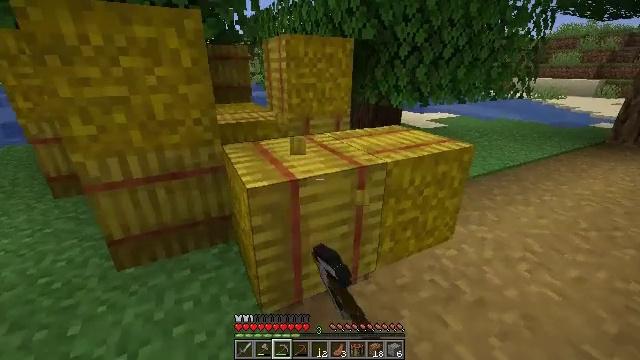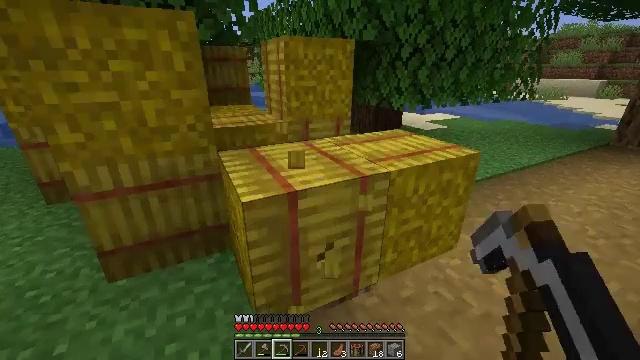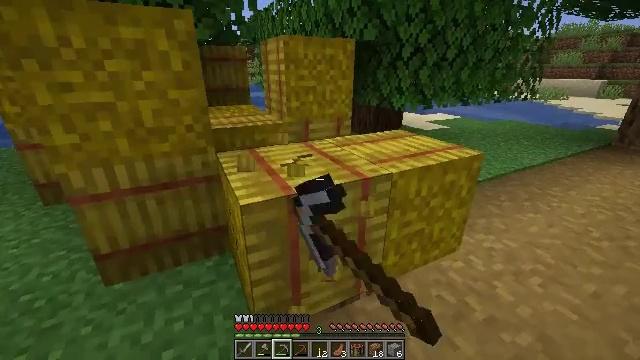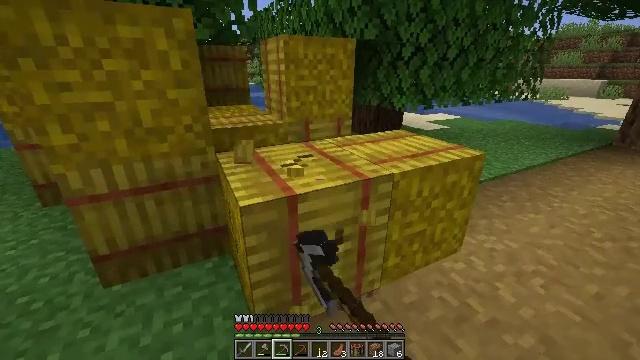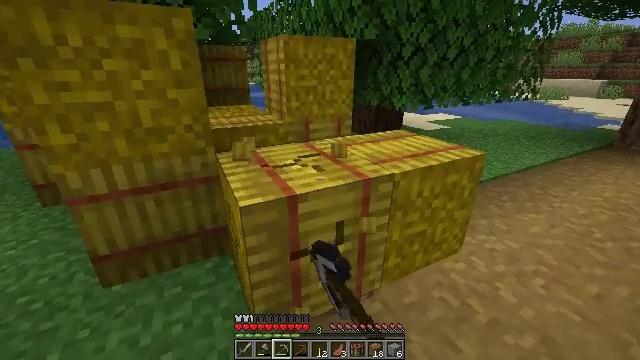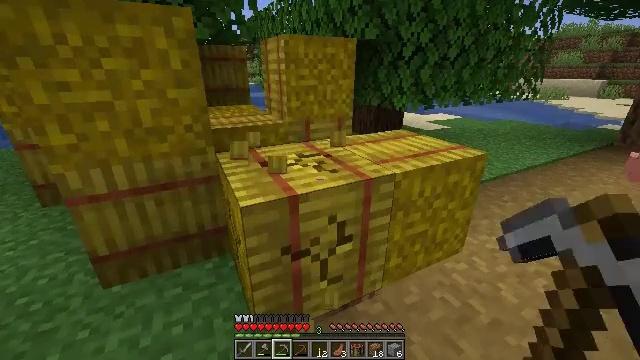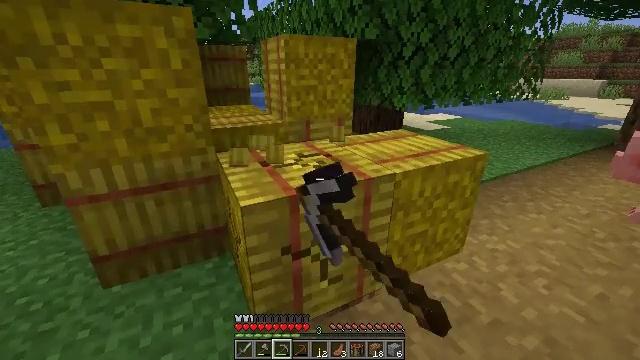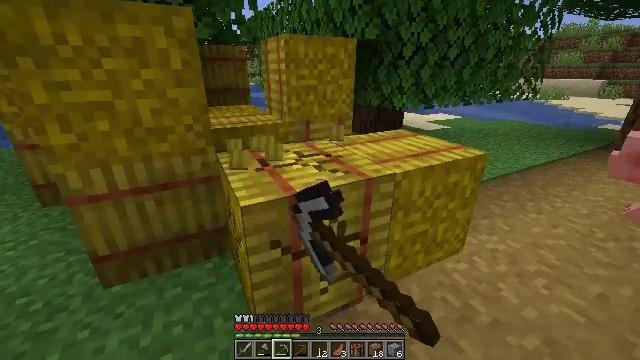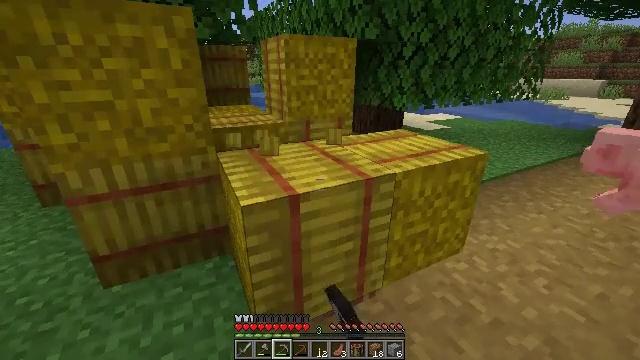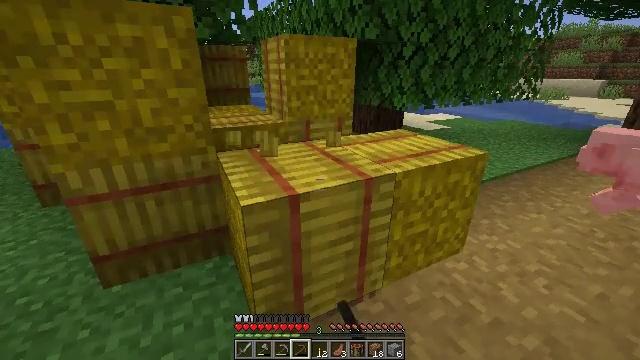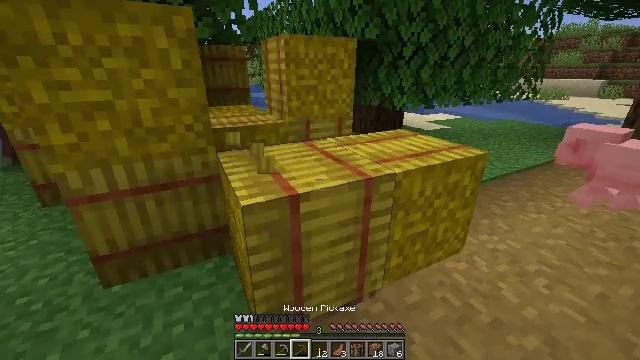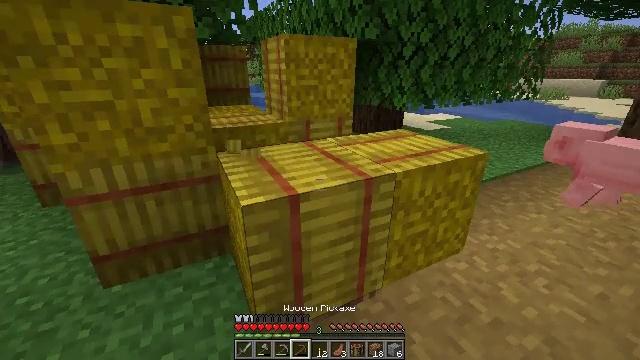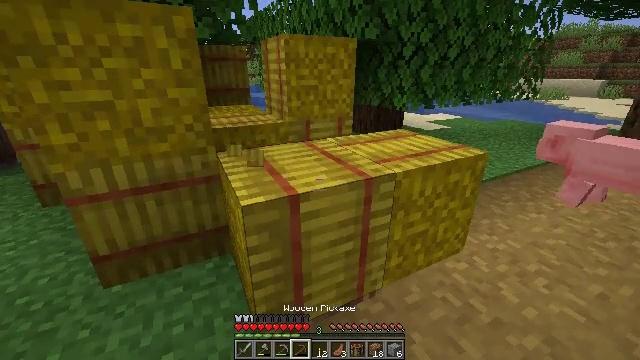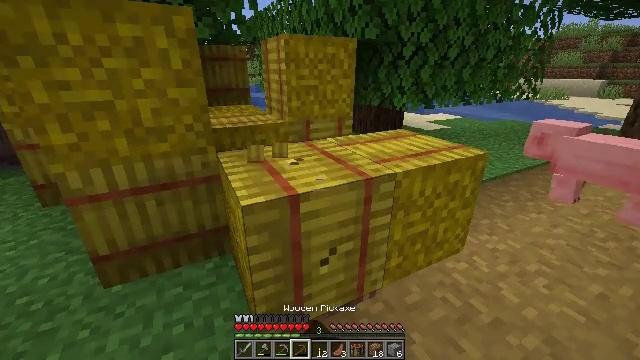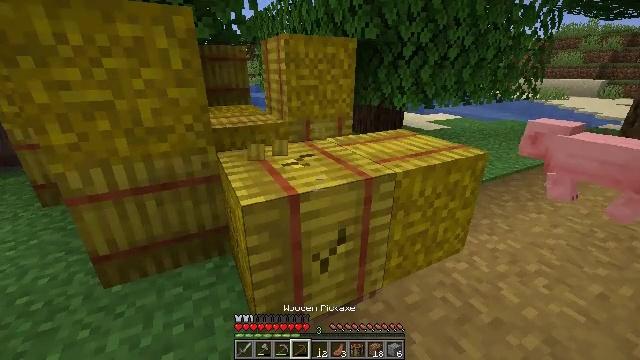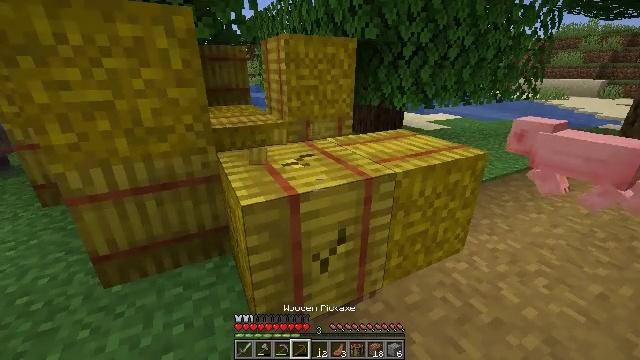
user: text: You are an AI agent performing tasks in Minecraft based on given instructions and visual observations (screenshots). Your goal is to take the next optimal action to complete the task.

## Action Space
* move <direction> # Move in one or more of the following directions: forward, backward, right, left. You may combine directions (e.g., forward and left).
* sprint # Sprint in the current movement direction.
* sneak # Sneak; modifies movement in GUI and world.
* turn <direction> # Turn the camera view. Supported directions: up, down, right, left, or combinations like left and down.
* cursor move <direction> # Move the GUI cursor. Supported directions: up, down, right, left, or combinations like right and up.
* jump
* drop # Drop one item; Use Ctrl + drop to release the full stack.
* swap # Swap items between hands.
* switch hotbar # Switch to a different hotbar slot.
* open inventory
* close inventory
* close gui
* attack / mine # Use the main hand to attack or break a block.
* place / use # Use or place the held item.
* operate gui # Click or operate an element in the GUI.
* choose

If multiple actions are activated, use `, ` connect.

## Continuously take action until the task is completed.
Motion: motion action
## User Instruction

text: Harvest hay blocks from the village.
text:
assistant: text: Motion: attack / mine
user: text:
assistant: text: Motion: attack / mine
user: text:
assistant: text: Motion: attack / mine
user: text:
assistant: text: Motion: attack / mine
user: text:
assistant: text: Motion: attack / mine
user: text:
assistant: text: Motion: attack / mine
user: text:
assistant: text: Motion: attack / mine
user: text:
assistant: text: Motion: no_op
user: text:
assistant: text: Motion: switch to hotbar 4
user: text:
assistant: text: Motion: switch to hotbar 4
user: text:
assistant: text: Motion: no_op
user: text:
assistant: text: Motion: attack / mine
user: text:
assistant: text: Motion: attack / mine
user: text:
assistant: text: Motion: attack / mine
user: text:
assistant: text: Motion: attack / mine
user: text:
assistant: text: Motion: attack / mine
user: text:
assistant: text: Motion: attack / mine
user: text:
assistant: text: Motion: attack / mine
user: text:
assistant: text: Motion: attack / mine
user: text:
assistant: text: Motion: attack / mine
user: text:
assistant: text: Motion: attack / mine
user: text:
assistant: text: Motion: attack / mine
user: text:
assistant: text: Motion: attack / mine
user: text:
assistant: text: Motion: attack / mine
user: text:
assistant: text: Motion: attack / mine
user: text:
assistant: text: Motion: attack / mine
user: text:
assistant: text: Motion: attack / mine
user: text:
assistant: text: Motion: attack / mine
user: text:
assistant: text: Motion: turn right, attack / mine
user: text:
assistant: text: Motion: turn right and down, attack / mine